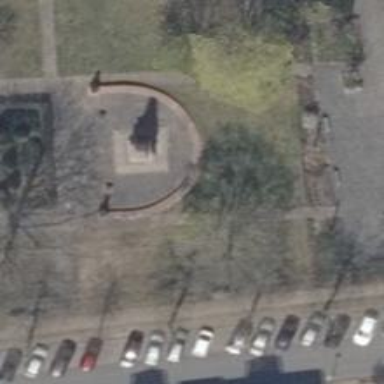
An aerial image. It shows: War memorial steeped in history.